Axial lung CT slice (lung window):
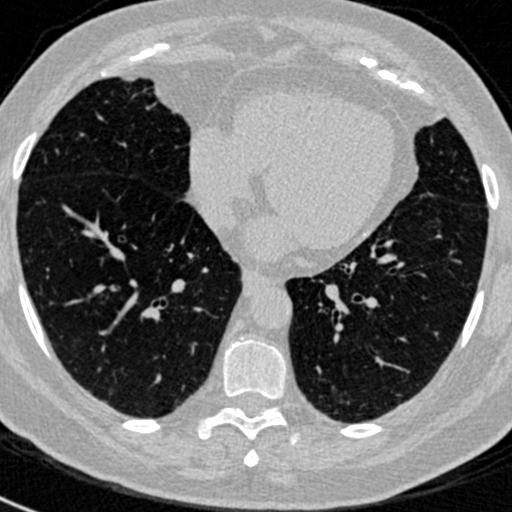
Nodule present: no